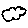
Label: cloud